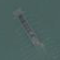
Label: civil